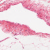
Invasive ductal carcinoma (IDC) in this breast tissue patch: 0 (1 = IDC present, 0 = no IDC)